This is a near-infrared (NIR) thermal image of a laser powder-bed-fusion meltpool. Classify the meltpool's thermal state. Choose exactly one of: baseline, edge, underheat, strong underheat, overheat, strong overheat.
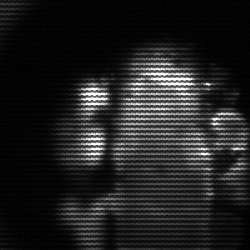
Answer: strong underheat